Field crop: maize
Growth stage: 2
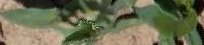
Species: maize